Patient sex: F
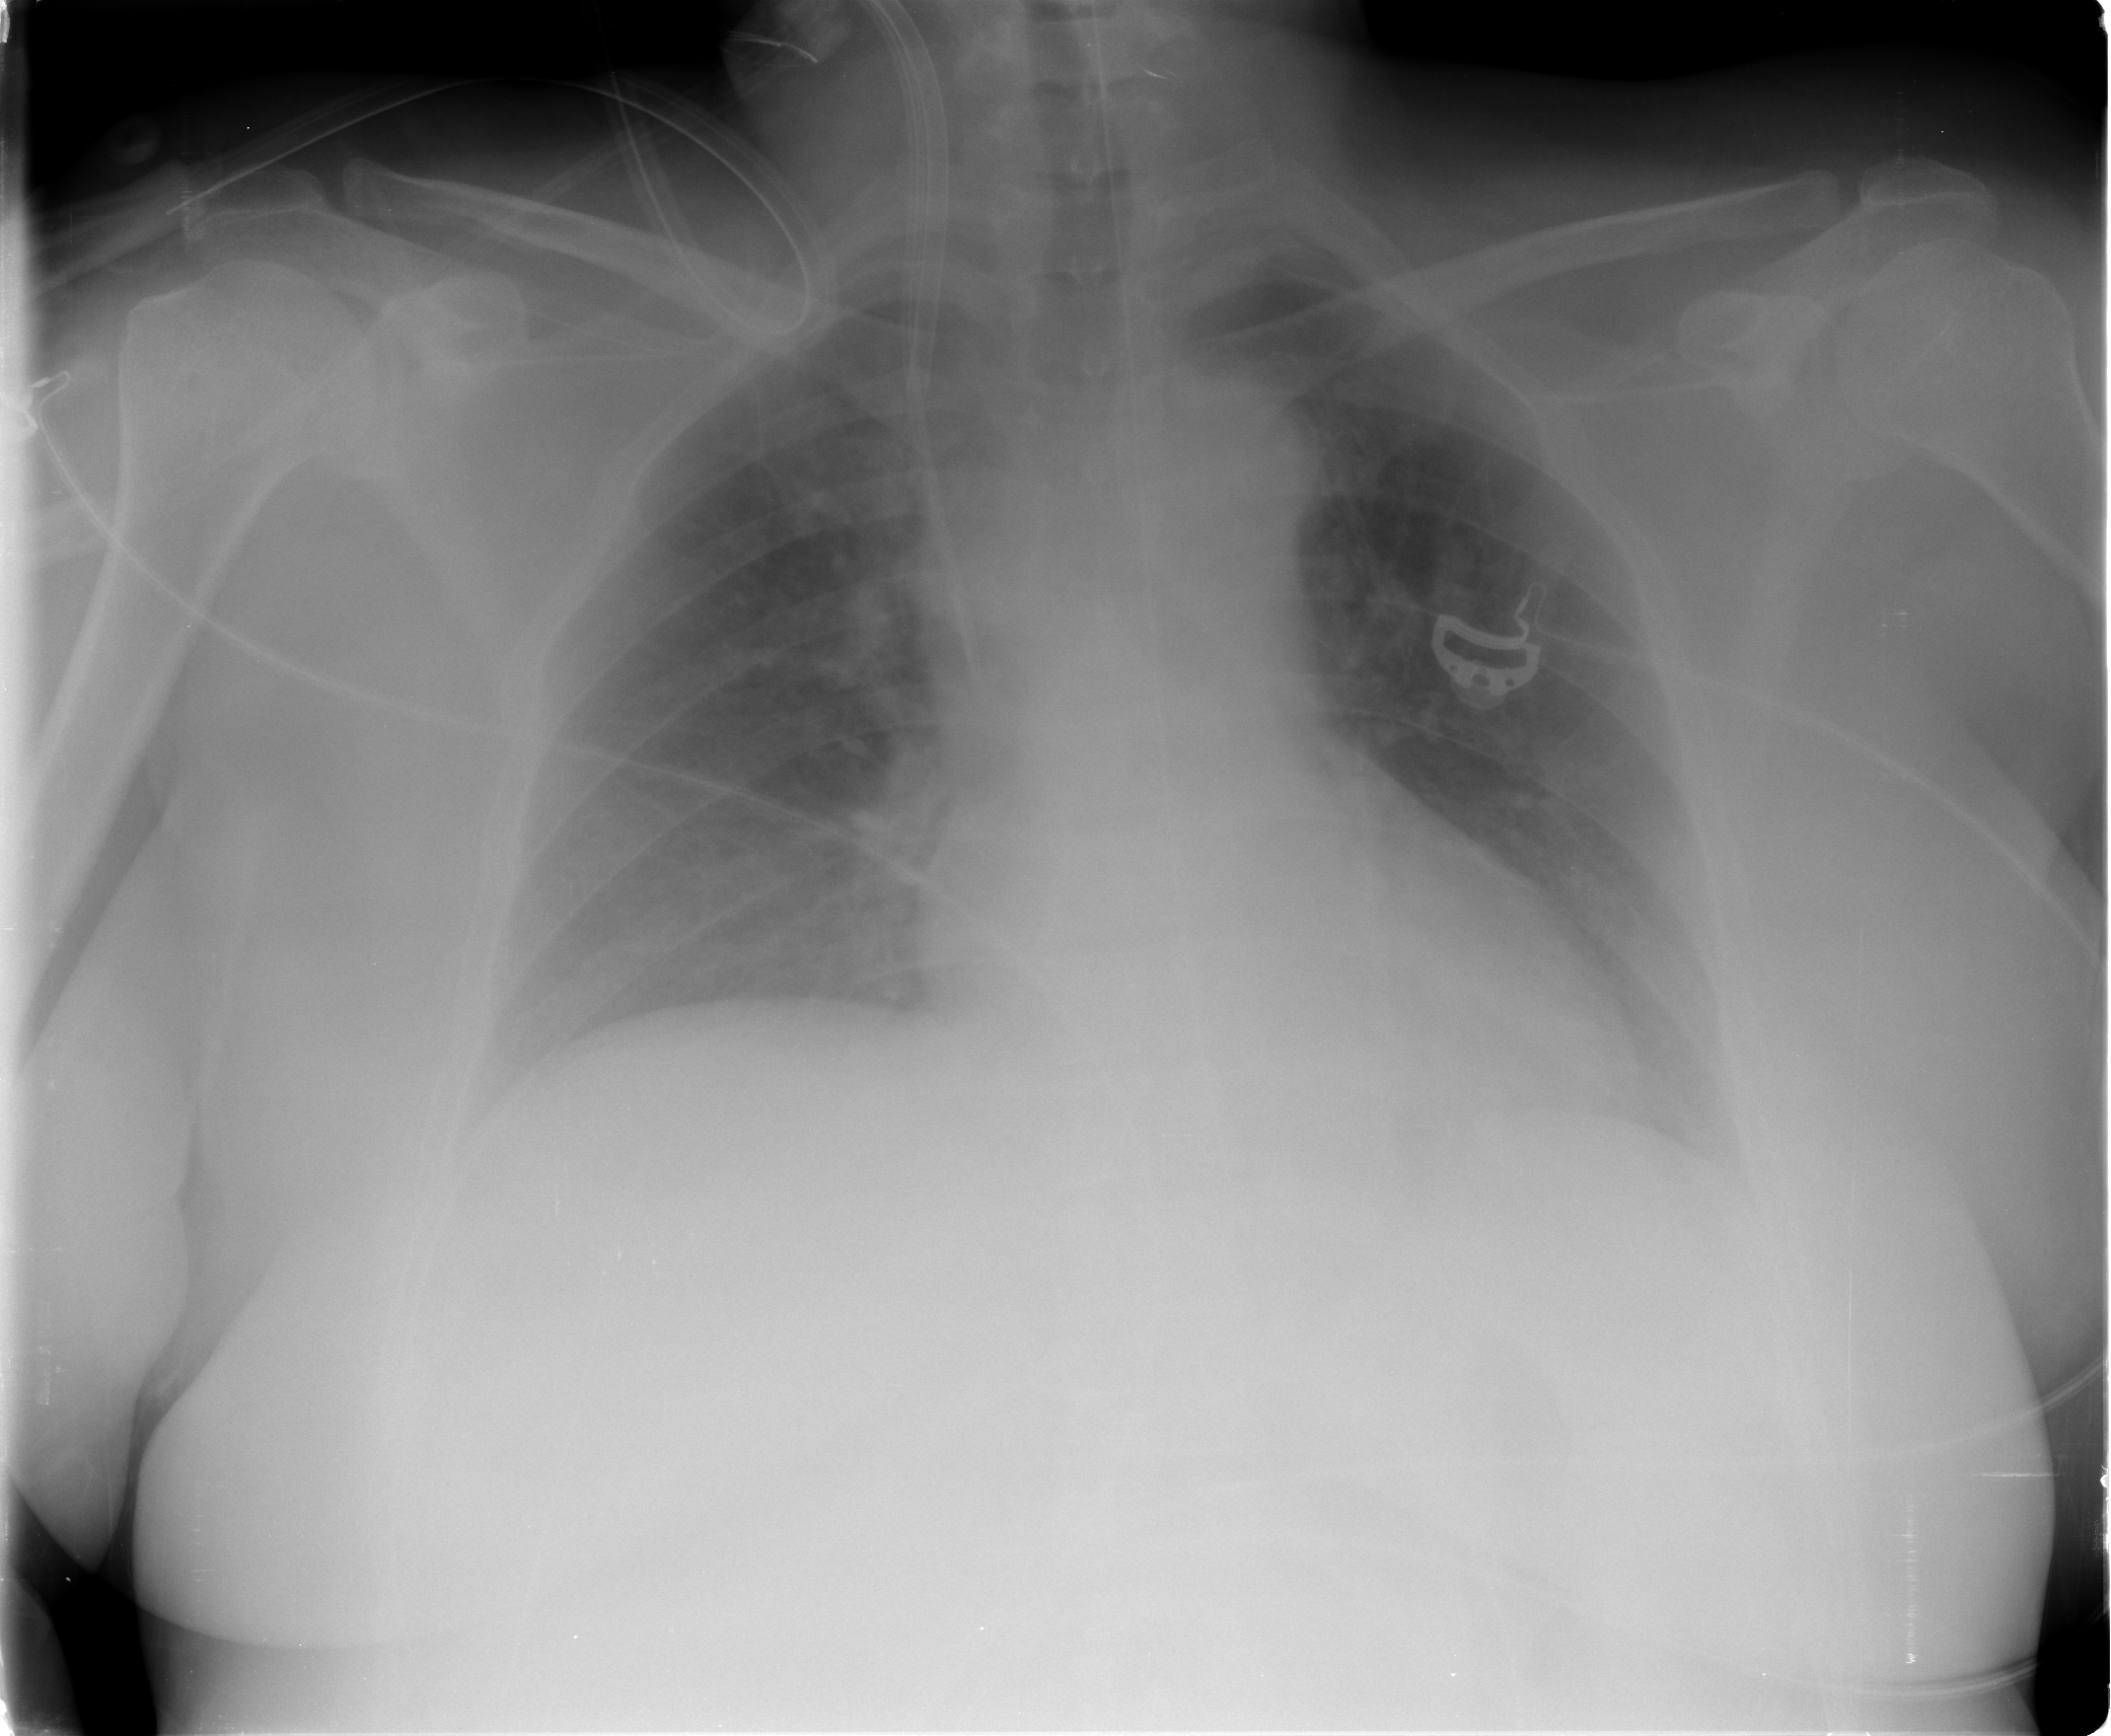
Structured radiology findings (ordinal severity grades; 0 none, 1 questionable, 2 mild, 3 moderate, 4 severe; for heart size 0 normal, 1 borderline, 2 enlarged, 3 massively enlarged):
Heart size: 0
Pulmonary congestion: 2
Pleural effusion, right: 0
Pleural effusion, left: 1
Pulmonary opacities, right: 0
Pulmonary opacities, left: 0
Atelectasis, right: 2
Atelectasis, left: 2